Aerial crown-view tile of a tropical tree (Barro Colorado Island, Panama), acquired 20241014:
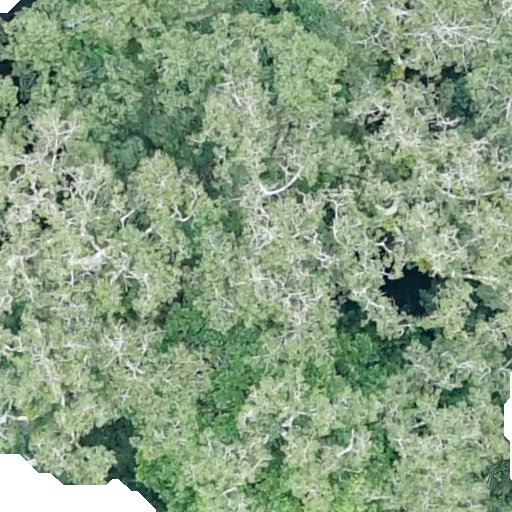
Species: Ceiba pentandra
GBIF accepted scientific name: Ceiba pentandra
Crown area: 689.109 m²